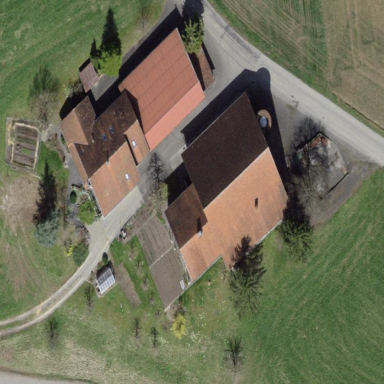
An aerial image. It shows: Farm with farmyard.